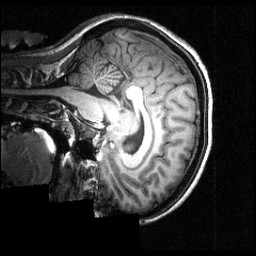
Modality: T1w
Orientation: sagittal
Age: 24
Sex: female
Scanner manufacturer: siemens
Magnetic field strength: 3.951 T
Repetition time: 1.5 s
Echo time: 0.00335 s